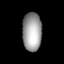
Tissue: lung
Cell type: Fibroblasts
Senescence score: 0.5614
Nuclear area (px): 722
Mean DAPI intensity: 158.873